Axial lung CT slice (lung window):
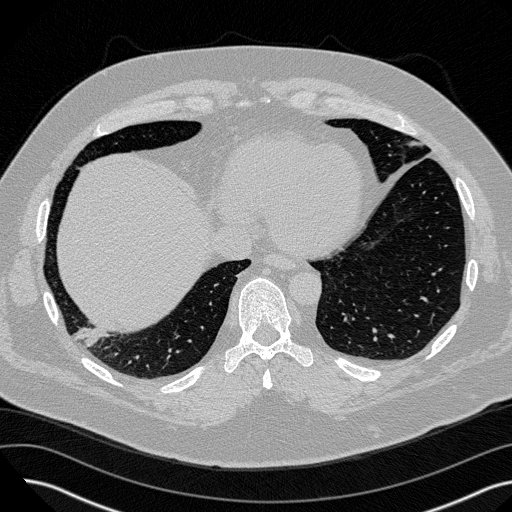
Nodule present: no